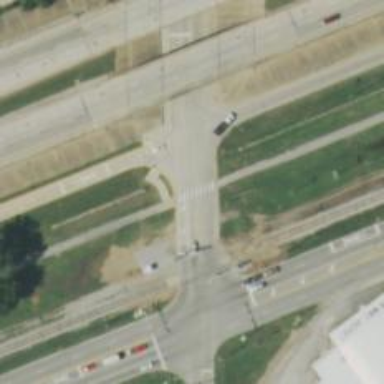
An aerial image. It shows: Uncontrolled crossing on the road.